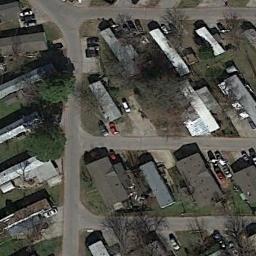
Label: mobile_home_park